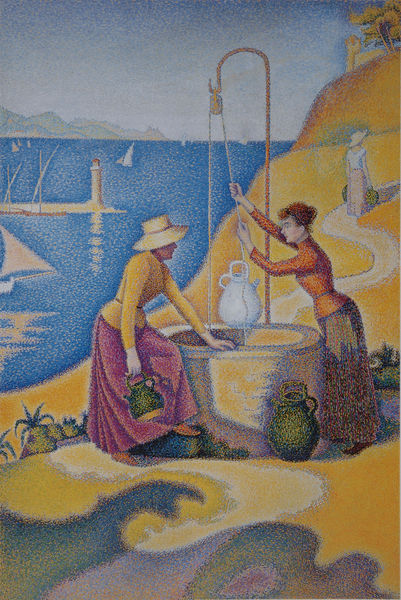
Titel: Femmes au puits. Opus 238, Frauen am Brunnen. Opus 238
Künstler: Paul Signac
Standort: Paris
Institution: Musée d'Orsay
Schlagwörter: baum, berg, blau, gemälde, himmel, mann, meer, schatten, wasser, weiß, wolken, bäume, fluss, frauen, gelb, grün, impressionismus, landschaft, mädchen, sand, see, ufer, braun, bunt, damen, frankreich, frau, frisur, handschuhe, hell, hintergrund, holz, hut, hüte, kleid, kleider, licht, orange, strasse, dame, gras, gürtel, haus, rot, weg, expressionismus, flächig, gespräch, hochformat, leute, malerei, muster, rock, arme, bluse, hände, öl, ferne, gräser, horizont, hügel, natur, spiegelung, gewässer, pfad, sonne, wege, gold, haare, drei, pflanzen, rosa, anhöhe, boot, boote, brunnen, turm, früchte, kanne, krug, taille, topf, dutt, küste, schiff, schiffe, segel, segelboot, sommer, strand, komplementär, röcke, schuhe, pointilismus, arbeiten, berge, gebirge, hang, kette, modern, mauer, formen, lila, violett, ziehen, rand, hafen, steg, blue, hat, oil, people, red, women, dress, dresses, friends, green, hair, ladies, painting, skirt, talking, tea, three, woman, yellow, strohhut, reflexe, widerschein, brauen, pink, reflection, plant, pot, krempe, sonnenhut, bucht, segelboote, segeln, oase, punkte, töpfe, wei, zisterne, gefäß, haken, burg, gepunktet, leuchtturm, flaschenzug, seil, seilzug, agaven, krüge, expressiv, sky, tree, boat, hill, hills, lake, mountain, ocean, sea, ship, shore, water, waves, horizon, landscahft, lane, reflektion, sun, trees, agave, kakteen, kaktus, seurat, signac, teekanne, coast, river, path, plants, road, way, eimer, castle, dots, hillside, purple, shadow, hats, sketch, kannen, bau, lift, beach, boats, rope, sail, abstract, kessel, sunlight, sunny, spring, ziehbrunnen, pointillismus, pointilistisch, george, pointelismus, kruf, komplementärfarben, anicht, formenhaft, gedpräch, gefä e, gräer, macht lila, ornamentale schatten, postimpessionismus, schöpfen, seurat; george, wasser holen, wasserschöpfen, wß, brunen, fountain, walk, art, pointillism, pointillist, pots, vases, pastel, harbor, harbour, draw, vessel, lanscape, mug, calm, lighthouse, seaside, shadows, colour, work, working, contrast, humans, carry, land, sails, jug, pitcher, well, trail, females, swirls, point, points, sailboat, georges, skirts, pointilism, sailboats, pathway, dock, liebe, 19. jahrhundert, garbig, jar, pulling, pitchers, hot, hook, fuzzy, 3, collecting, pull, jugs, singnac, wate, geld, peer, pointilist, watch tower, city by the sea, vessle, puit, seau, pulley, ocan, ull, seret, mediterrain